Interaction volume radius: 10 \u00c5
Interaction volume height: 25 \u00c5
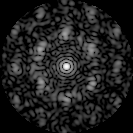
Disorder parameter: 0.6907